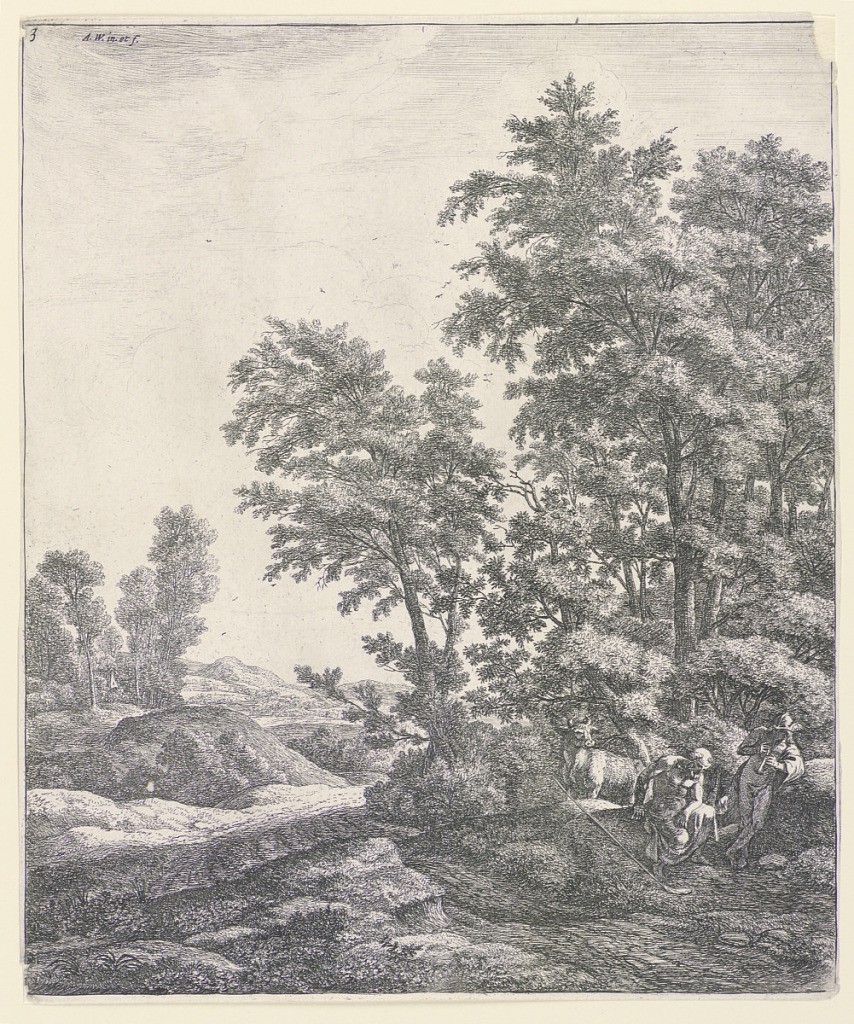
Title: Mercury and Argus in a Wooded Landscape
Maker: Antoni Waterloo, 1618–1677
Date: ca. 1650
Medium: Etching on paper
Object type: Print
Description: In a rocky wooded landscape, opening into rolling country at left Mercury and Argus are seen resting in the right foreground, accompanied by Io in the form of a cow.